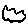
Label: cloud